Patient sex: F
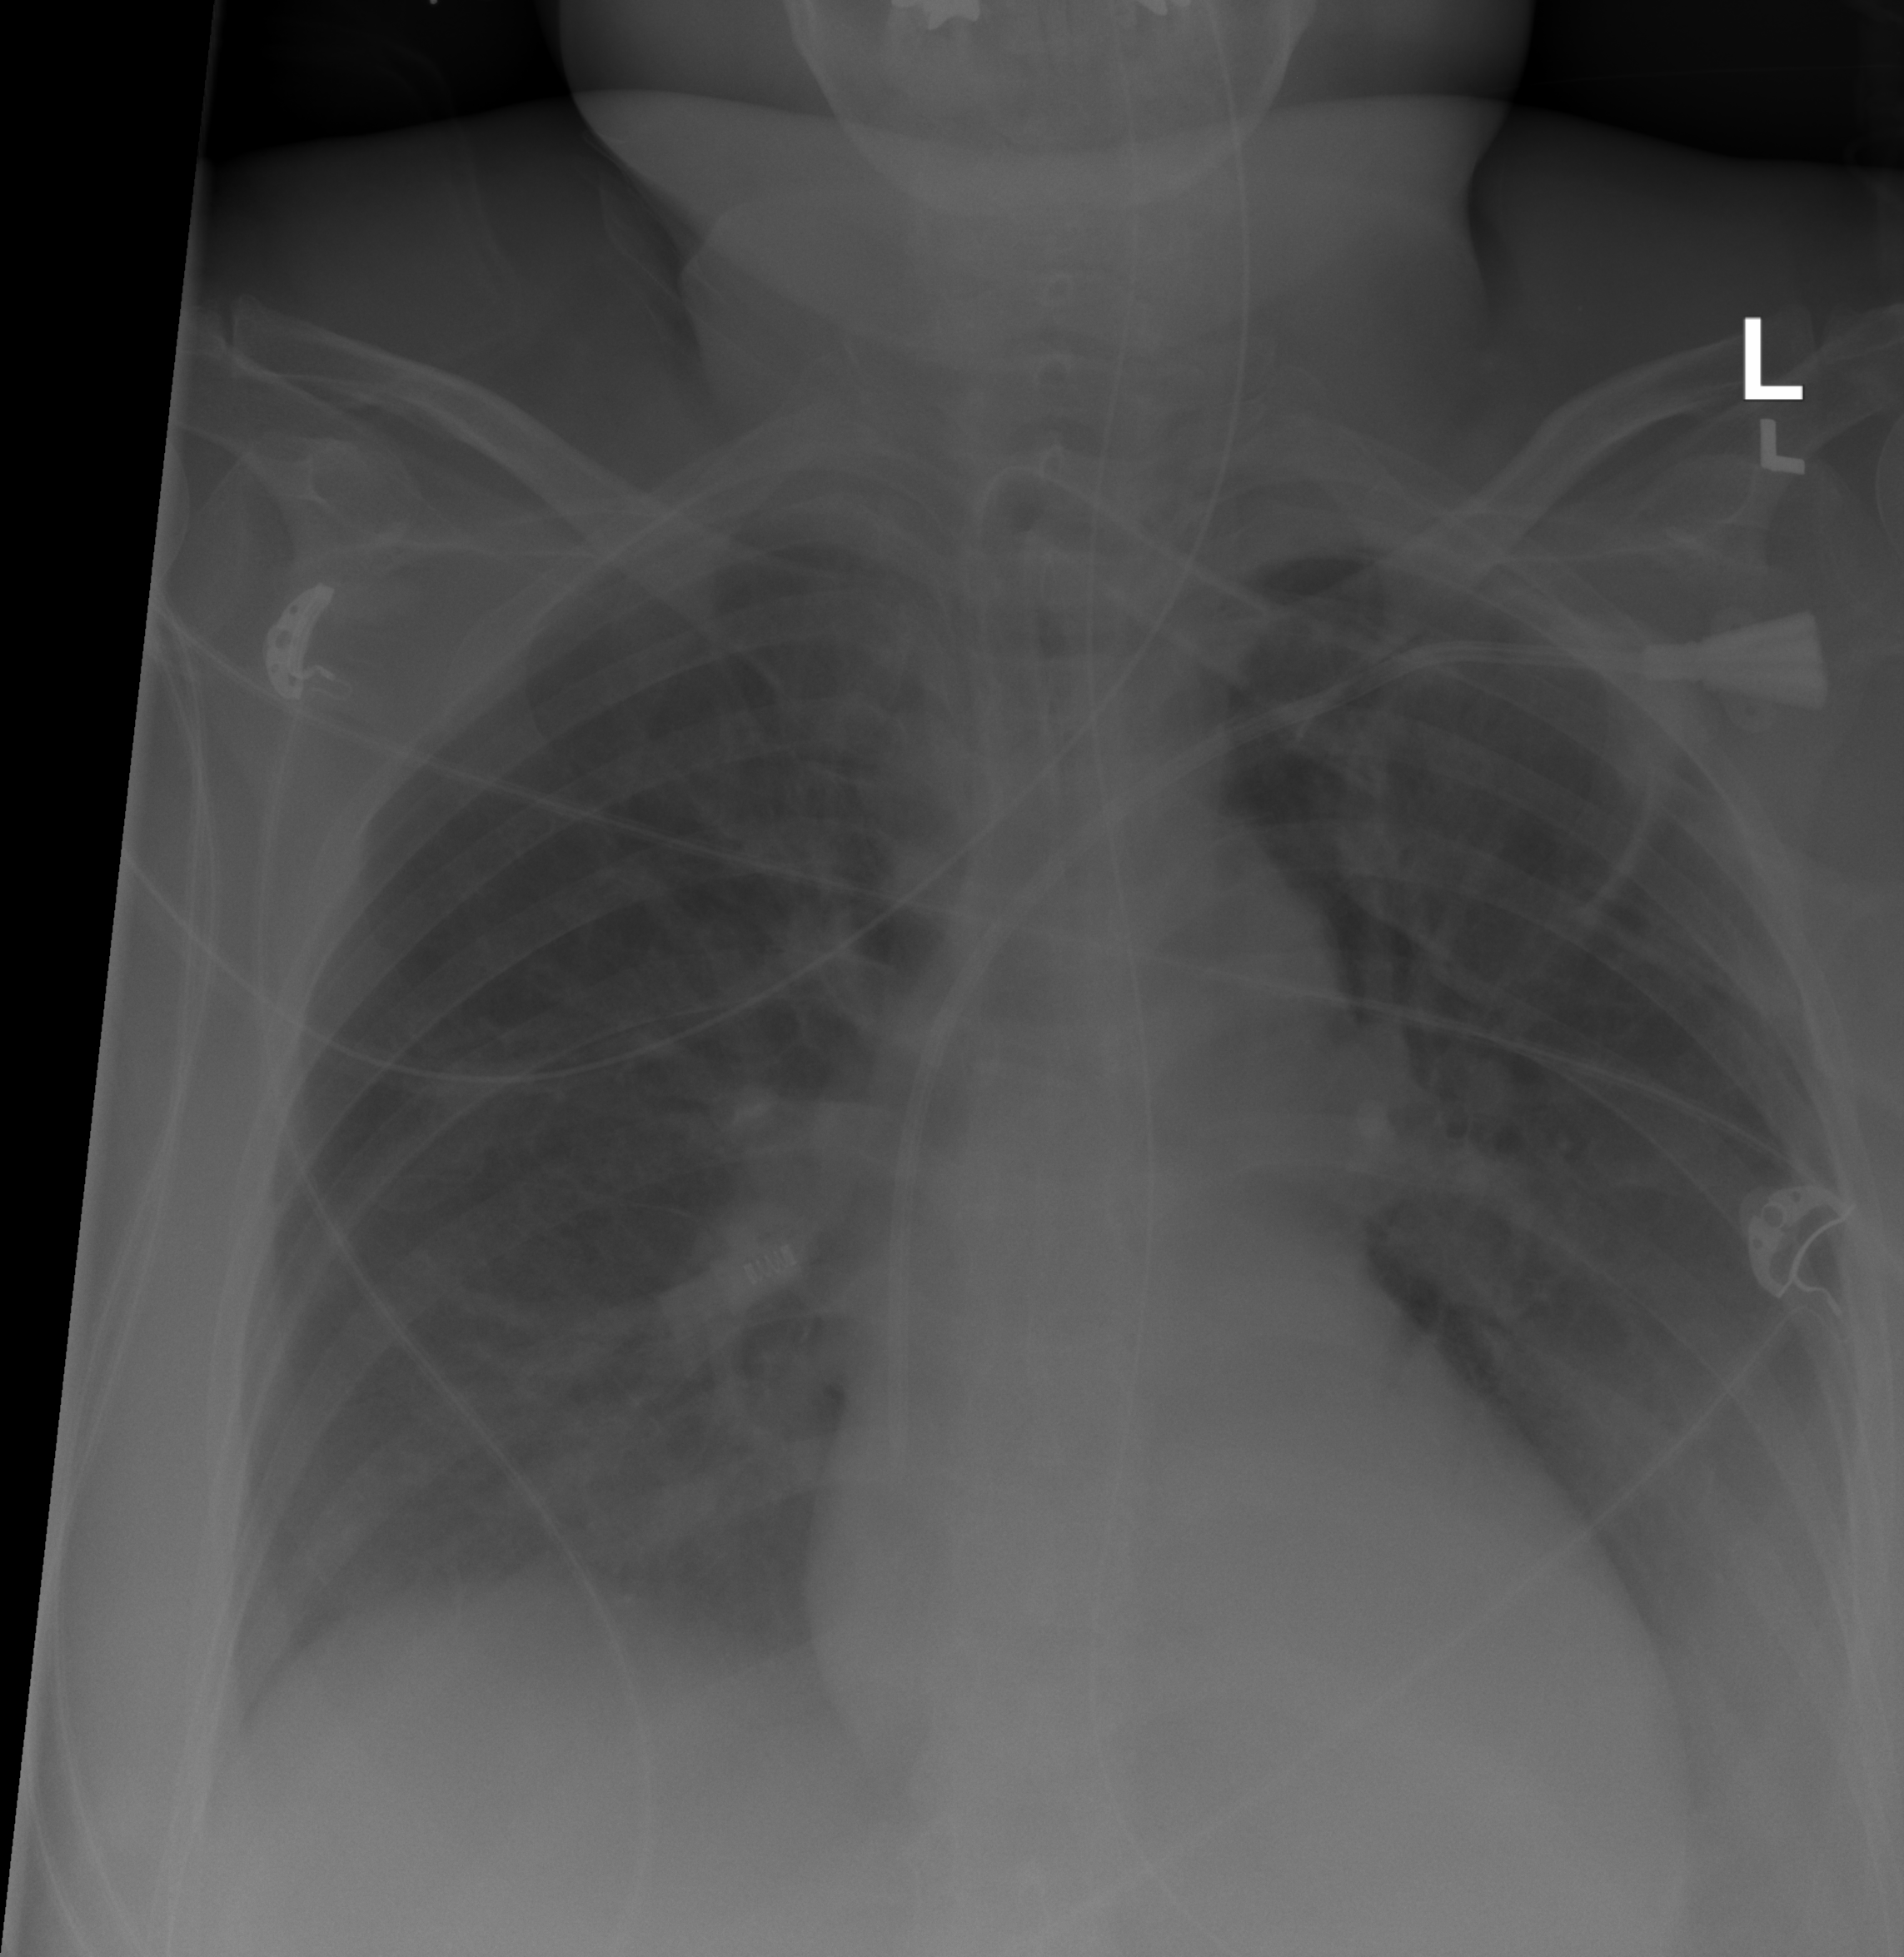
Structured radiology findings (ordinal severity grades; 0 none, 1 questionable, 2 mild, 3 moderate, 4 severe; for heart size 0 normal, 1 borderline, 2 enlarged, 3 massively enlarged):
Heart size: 1
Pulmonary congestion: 3
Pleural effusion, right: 2
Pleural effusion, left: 2
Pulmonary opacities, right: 2
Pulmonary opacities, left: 2
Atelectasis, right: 2
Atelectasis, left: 2